Question: I really have problems with the jQuery drag and drop. So let me explain the situation a bit.
What I want to achieve is the following: when you drag one of the teardrops on the timeline, the id from the div and the id from the item it's dropped on, should be stored in my db immediately after the drop.
I managed to do that with ajax, here's the code:
'''
$('#dropzone ul li').droppable({
drop: function(event, ui) {
var day = $(".confirmday").val();
var $drag = $(ui.draggable),
var $drop = $(this);
var drag = $drag.attr('id');
var drop = $drop.attr('id');
console.log(drag);
if(drag == 'drag1')
{
drag = 'Medicijnen';
werkwoord = ' ingenomen om ';
}
else if(drag == 'drag2')
{
drag = 'Snack';
werkwoord = ' gegeten om ';
}
else if(drag == 'drag3')
{
drag = 'Frisdrank';
werkwoord = ' gedronken om ';
}
else if(drag == 'drag4')
{
drag = 'Thee';
werkwoord = ' gedronken om ';
}
else if(drag == 'drag5')
{
drag = 'Koffie';
werkwoord = ' gedronken om ';
}
else if(drag == 'drag6')
{
drag = 'Alcohol';
werkwoord = ' gedronken om ';
}
$.post("ajax/save.php", {
drag: drag,
drop: drop,
userid: <?php echo $_SESSION['id']; ?>,
day: day},
function(data)
{
});
return false;
},
});
'''
But when I do that, the dragged item (or the clone of that item) just disappears. I don't know why, because the page doesn't refresh. The new item just won't store.
The other option I tried was to put the dragged item's ID and the dropped on item ID in a text box and to save that every time something is dropped. But that won't work as well.
I really hope someone can help me!
Thanks in advance.

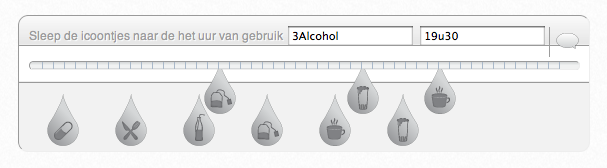
Answer: You are returning 'false' at the end of the 'drop' callback handler.
This will tell the droppable that the draggable was invalid and will then discard it. If you remove 'return' altogether it should work.
I took the liberty to optimize your code, I hope you don't mind ;)
'''
$('#dropzone ul li').droppable({
drop: function(event, ui) {
var day = $(".confirmday").val(),
drag, werkwoord;
switch (ui.draggable[0].id) {
case "drag1":
drag = 'Medicijnen';
werkwoord = ' ingenomen om ';
break;
case "drag2":
drag = 'Snack';
werkwoord = ' gegeten om ';
break;
case "drag3":
drag = 'Frisdrank';
werkwoord = ' gedronken om ';
break;
case "drag4":
drag = 'Thee';
werkwoord = ' gedronken om ';
break;
case "drag5":
drag = 'Koffie';
werkwoord = ' gedronken om ';
break;
case "drag6":
drag = 'Alcohol';
werkwoord = ' gedronken om ';
break;
default:
return false;
break;
}
$.post("ajax/save.php",
{
drag: ui.draggable[0].id,
drop: this.id,
userid: <?php echo $_SESSION['id']; ?>,
day: day
},
function(data){}
);
},
});
'''